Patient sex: M
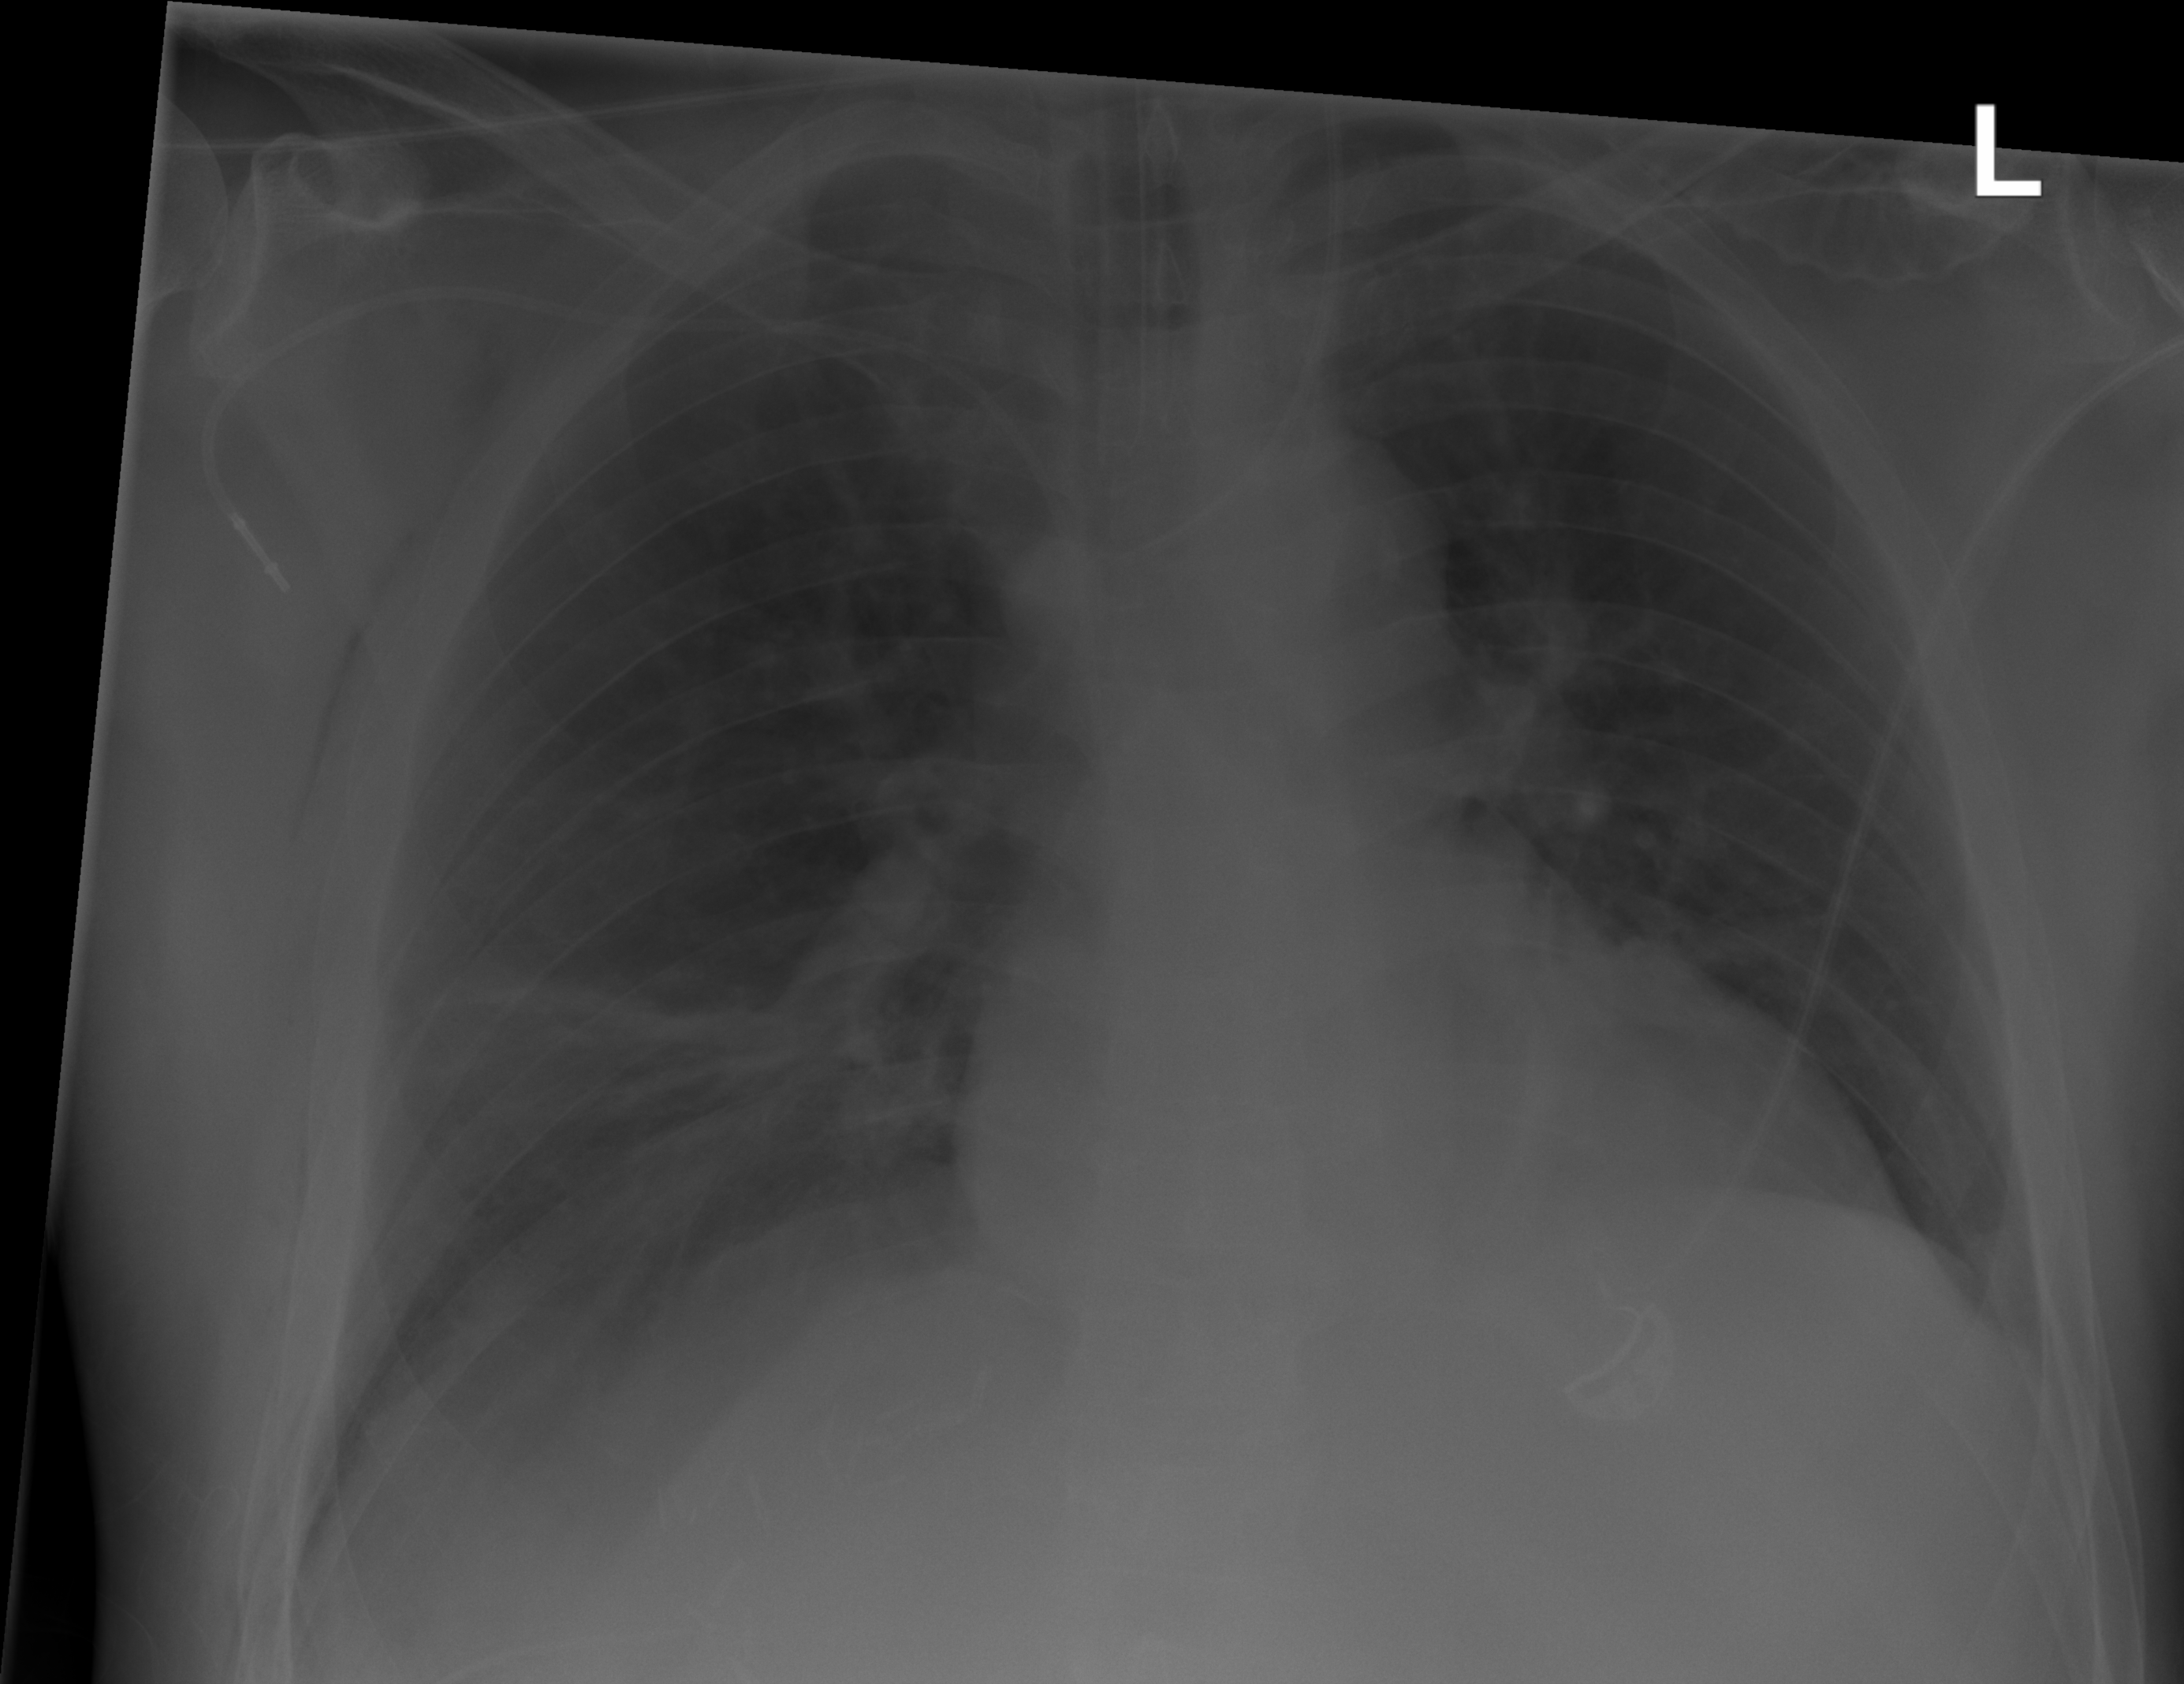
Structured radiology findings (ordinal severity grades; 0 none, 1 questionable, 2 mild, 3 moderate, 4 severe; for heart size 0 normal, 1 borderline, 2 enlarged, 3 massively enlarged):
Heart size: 1
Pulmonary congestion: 0
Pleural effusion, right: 0
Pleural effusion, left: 2
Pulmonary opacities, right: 3
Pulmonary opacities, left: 0
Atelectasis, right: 0
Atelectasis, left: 2